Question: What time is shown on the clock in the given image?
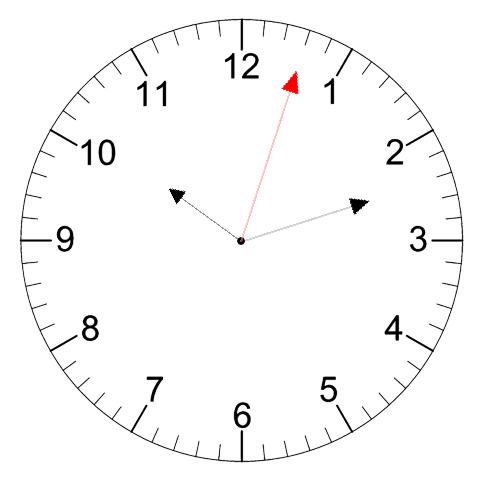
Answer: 10:12:03